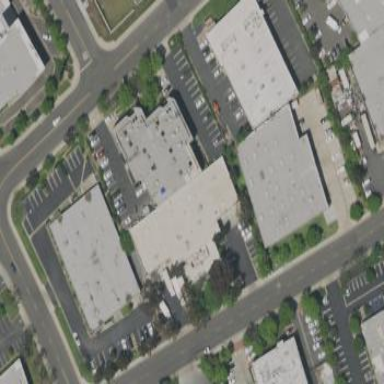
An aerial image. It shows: Commercial building.